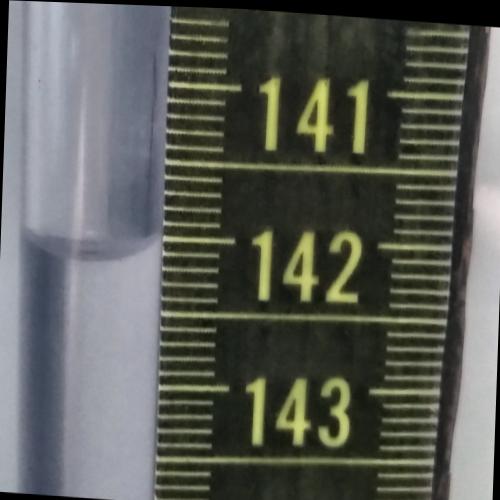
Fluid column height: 142.1 cm